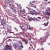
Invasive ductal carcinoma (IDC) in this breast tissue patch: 1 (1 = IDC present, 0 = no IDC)